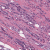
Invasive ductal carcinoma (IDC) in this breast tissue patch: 1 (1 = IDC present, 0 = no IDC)